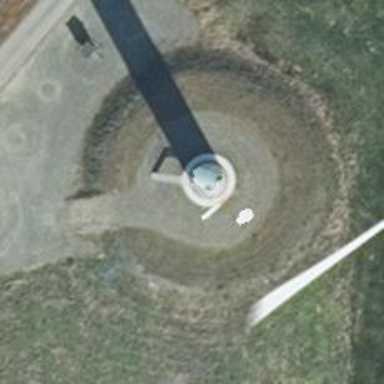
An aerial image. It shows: Wind generator in the form of horizontal axis wind turbine.